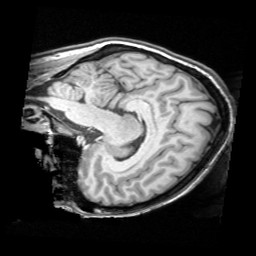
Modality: T1w
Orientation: sagittal
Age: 25
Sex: female
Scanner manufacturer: siemens
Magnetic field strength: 3 T
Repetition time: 1.62 s
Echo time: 0.003 s